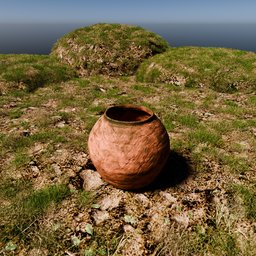
Label: nature